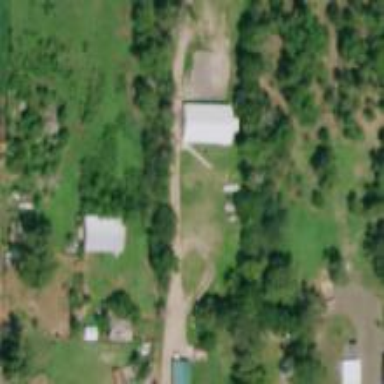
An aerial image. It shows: Driveway leading to service road.